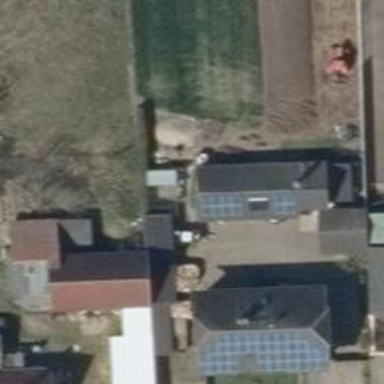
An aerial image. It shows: Solar photovoltaic panel generating electricity through small installation.